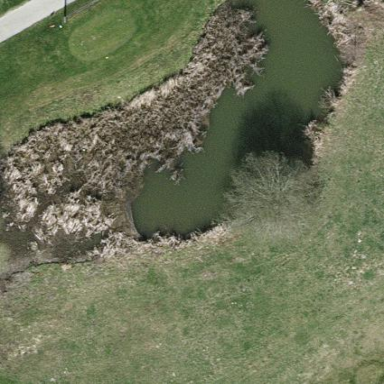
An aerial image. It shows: Golf course feature - pond classified as lateral water hazard.